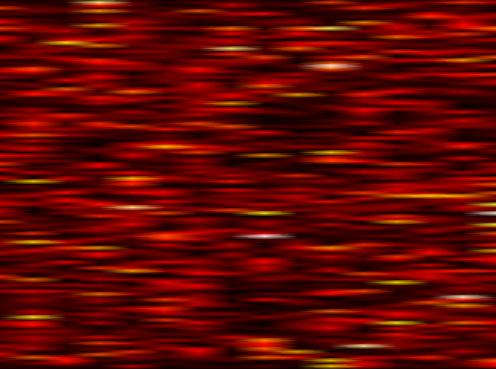
Label: FOFDM